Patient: sex M, age 67
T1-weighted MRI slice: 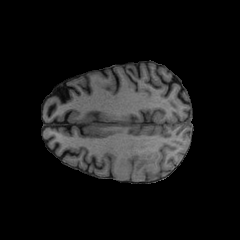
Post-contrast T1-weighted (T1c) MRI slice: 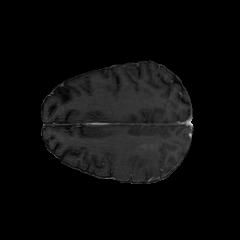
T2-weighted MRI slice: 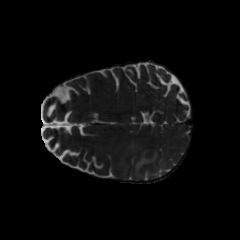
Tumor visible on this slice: yes
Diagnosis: Glioblastoma, IDH-wildtype
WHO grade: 4